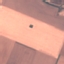
Land use / land cover: AnnualCrop